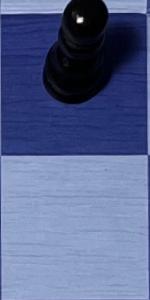
Label: Empty